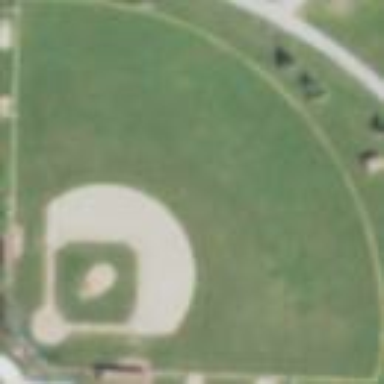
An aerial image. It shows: Baseball pitch for leisure and sports activities.